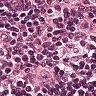
Metastatic tissue present: no